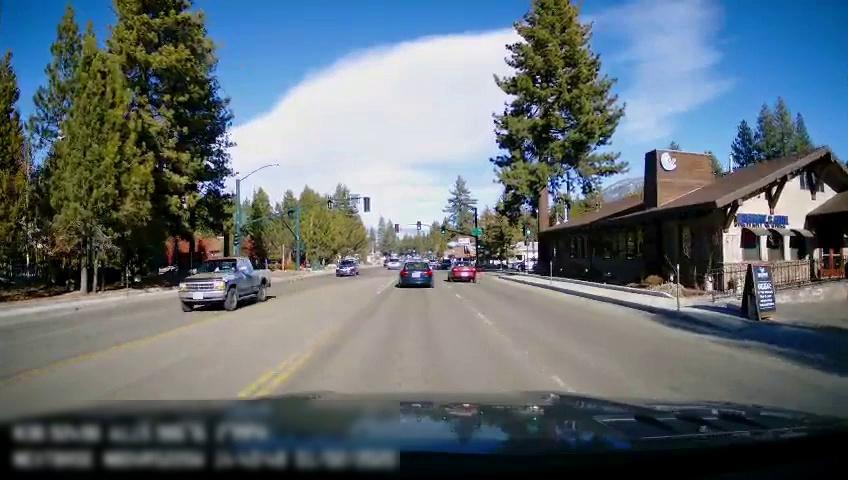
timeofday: Day
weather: Sunny
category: Drivable Space
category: Vehicles | Car
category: Vehicles | Car
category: Vehicles | SUV
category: Vehicles | Car
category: Vehicles | Car
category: Vehicles | Car
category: Vehicles | SUV
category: Lanes | Opposite Lane
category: Lanes | Current Lane
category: Lanes | Current Lane
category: Traffic | Lights